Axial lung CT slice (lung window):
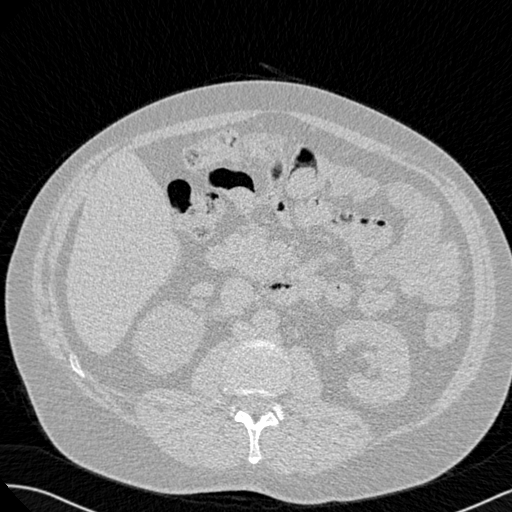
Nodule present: no